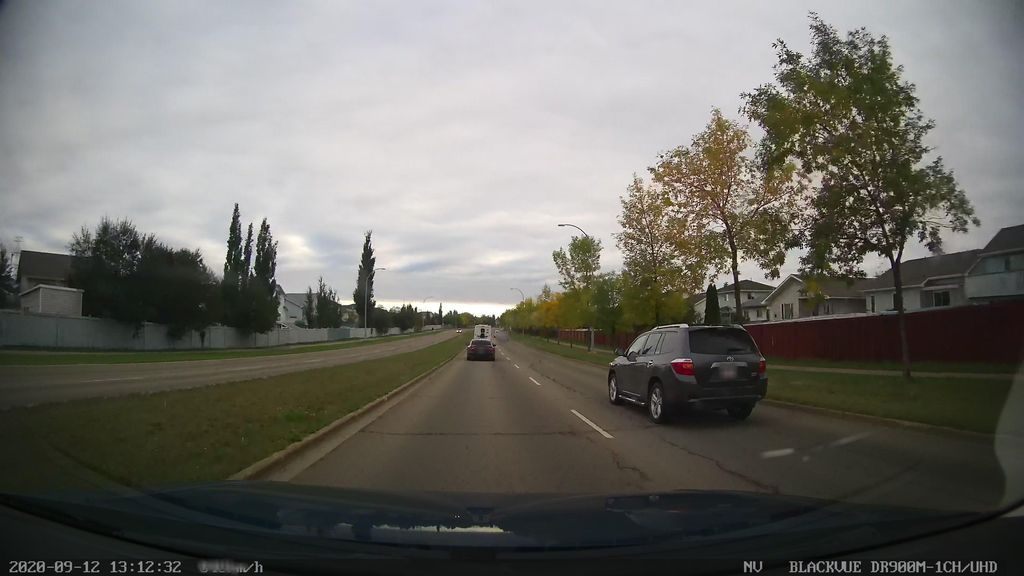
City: edmonton